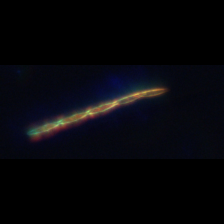
Taxon: Psuedo-nitzschia
Group: Diatoms